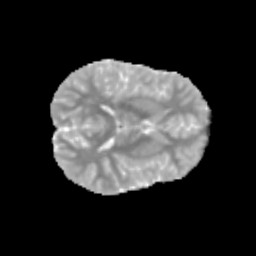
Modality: MD
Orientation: axial
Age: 9
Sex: male
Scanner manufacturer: siemens
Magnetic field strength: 3 T
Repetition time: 3.8 s
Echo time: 0.07 s